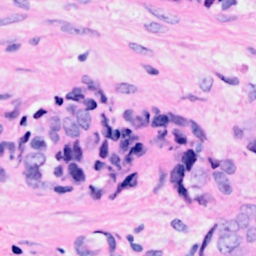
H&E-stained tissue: Breast